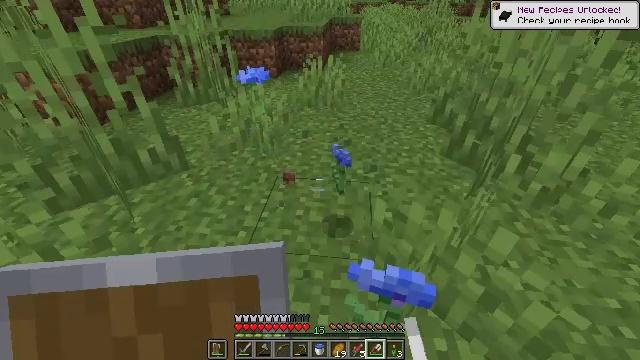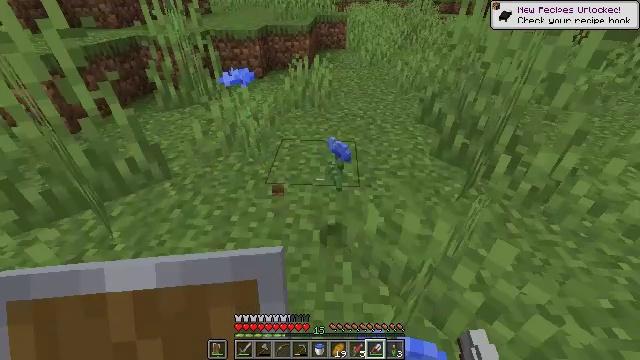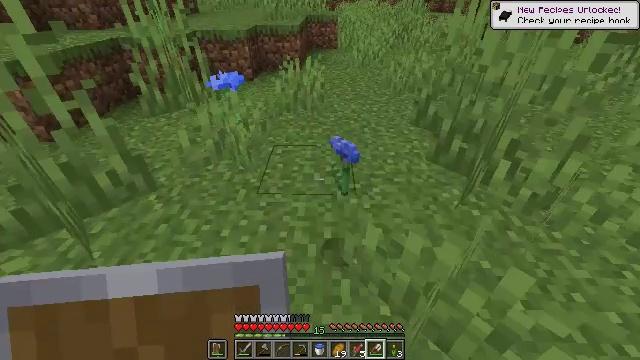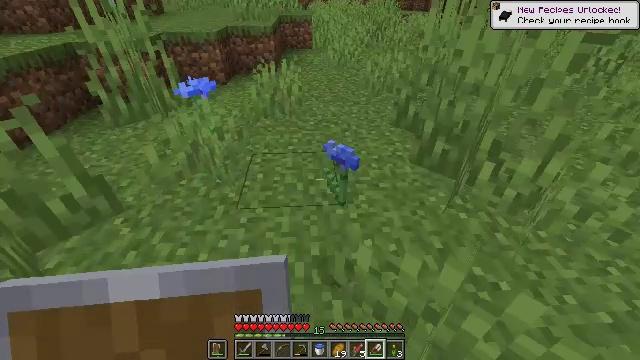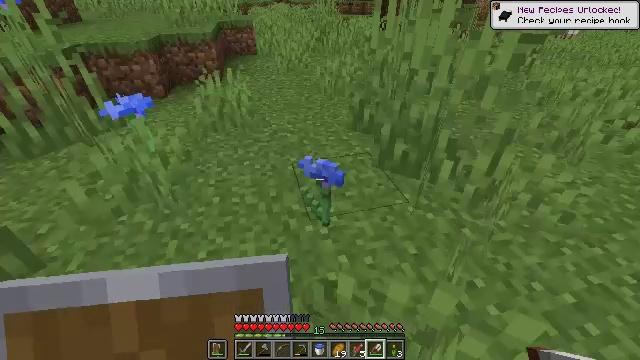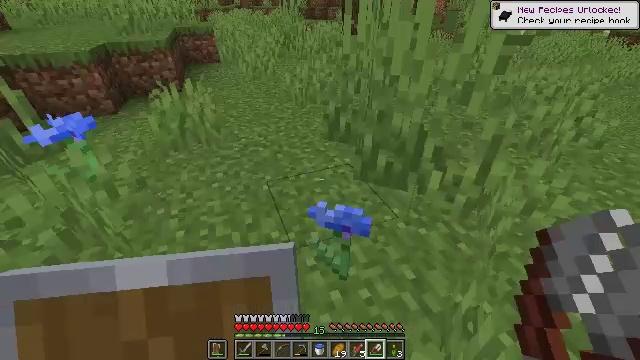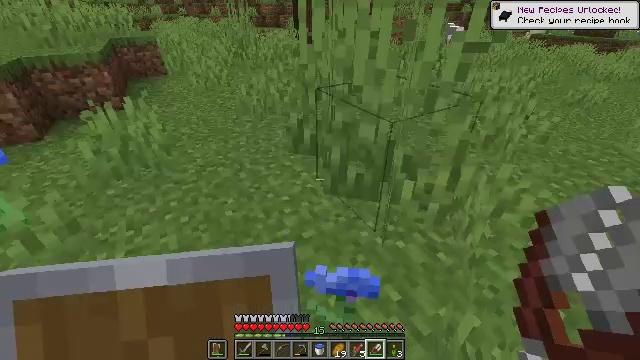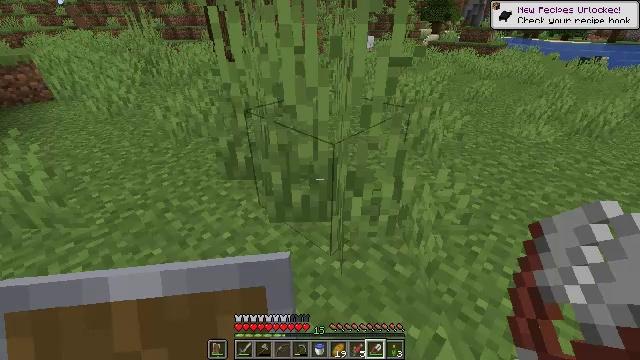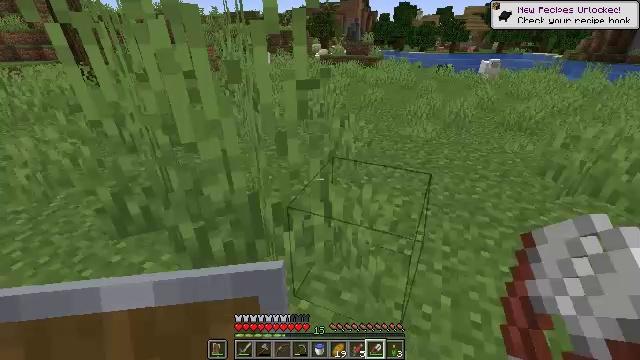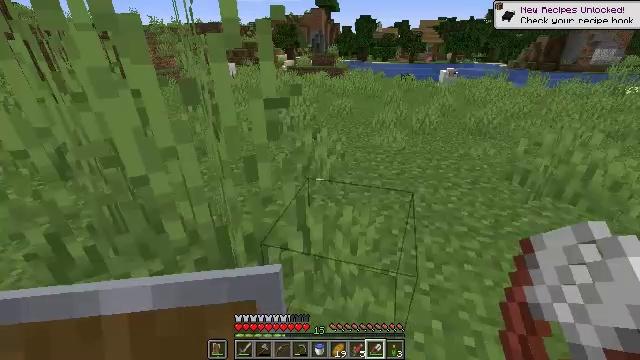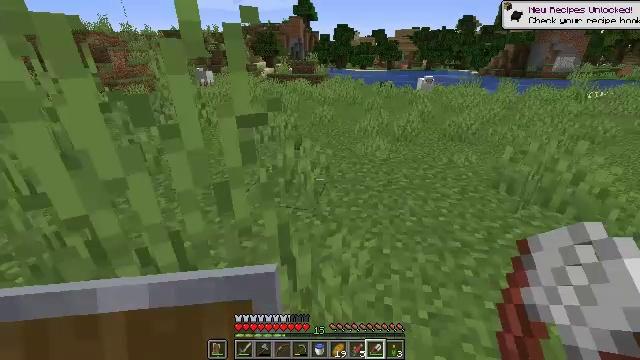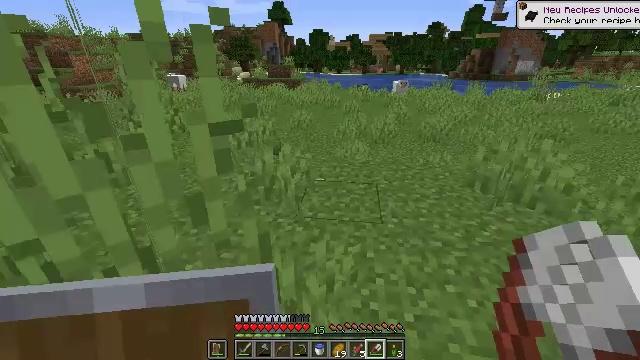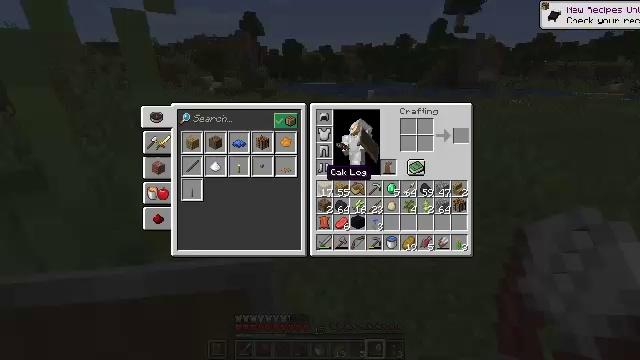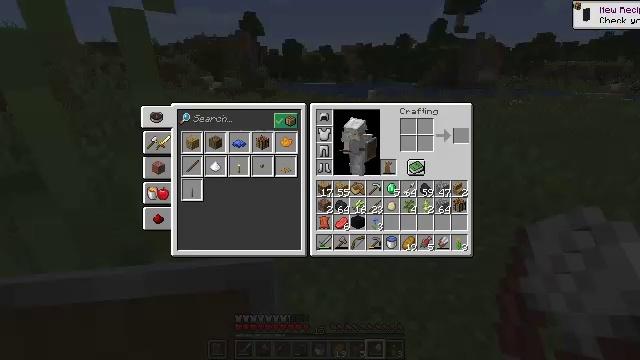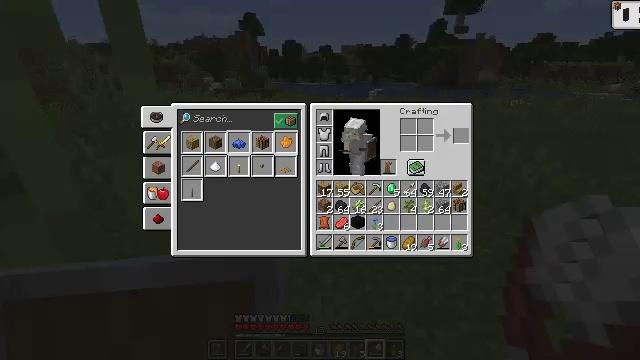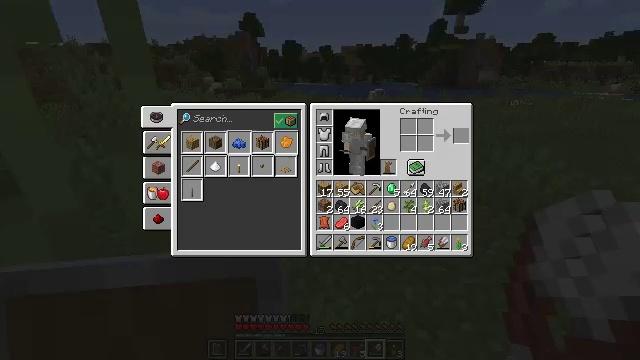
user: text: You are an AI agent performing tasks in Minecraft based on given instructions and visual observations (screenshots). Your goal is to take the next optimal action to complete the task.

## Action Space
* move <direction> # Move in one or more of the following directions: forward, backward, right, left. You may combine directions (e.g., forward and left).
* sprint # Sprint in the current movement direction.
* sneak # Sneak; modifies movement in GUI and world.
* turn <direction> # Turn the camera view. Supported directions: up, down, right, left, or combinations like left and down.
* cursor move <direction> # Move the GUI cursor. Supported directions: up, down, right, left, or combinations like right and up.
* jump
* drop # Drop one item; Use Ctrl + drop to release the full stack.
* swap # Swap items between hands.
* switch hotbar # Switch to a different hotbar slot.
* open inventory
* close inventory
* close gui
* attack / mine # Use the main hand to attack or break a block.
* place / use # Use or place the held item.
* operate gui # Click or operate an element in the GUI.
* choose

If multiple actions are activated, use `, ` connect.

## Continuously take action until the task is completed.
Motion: motion action
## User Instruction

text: Craft blue dye from lapis lazuli in the crafting table.
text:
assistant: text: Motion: move forward, turn right
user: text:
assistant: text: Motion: move forward, turn right
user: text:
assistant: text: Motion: move forward, turn right
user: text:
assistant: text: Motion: move forward, turn right
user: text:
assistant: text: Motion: move forward, turn right
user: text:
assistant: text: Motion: move forward, turn right and up
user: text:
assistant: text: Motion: move forward, turn right and up
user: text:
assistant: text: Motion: move forward, turn right and up
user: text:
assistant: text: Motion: move forward, turn right and up
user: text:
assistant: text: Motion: move forward, turn right and up
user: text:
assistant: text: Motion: move forward, turn right
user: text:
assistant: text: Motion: turn right and up, open inventory
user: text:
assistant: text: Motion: open inventory
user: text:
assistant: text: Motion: turn right, open inventory
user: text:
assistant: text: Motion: no_op
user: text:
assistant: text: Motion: turn right
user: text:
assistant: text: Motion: turn right and down
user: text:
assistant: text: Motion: sneak, turn right and down
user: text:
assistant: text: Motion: sneak
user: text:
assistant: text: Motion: sneak
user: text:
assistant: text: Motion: sneak
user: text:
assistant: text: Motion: sneak, attack / mine
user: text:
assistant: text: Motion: sneak, attack / mine
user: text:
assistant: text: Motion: sneak
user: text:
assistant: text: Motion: sneak, turn right and up
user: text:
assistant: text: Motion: sneak, turn right and up
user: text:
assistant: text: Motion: sneak
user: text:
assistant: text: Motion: sneak
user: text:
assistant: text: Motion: sneak
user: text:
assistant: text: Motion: no_op